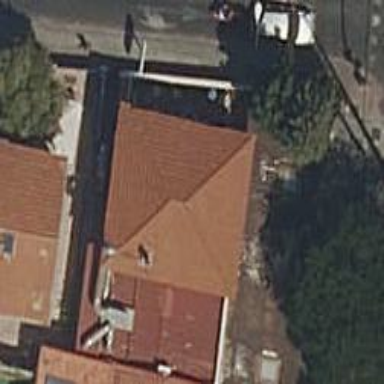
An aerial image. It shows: Restaurant.